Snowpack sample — Loveland Pass, Silver Plume, Colorado, USA (2/11/26, 12:00 PM MST)
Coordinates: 39.663, -105.886
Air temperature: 35 °F
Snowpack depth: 82 cm
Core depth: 40 cm
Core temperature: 23 °F
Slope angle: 13°, slope face: 12°
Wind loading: high
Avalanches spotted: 1
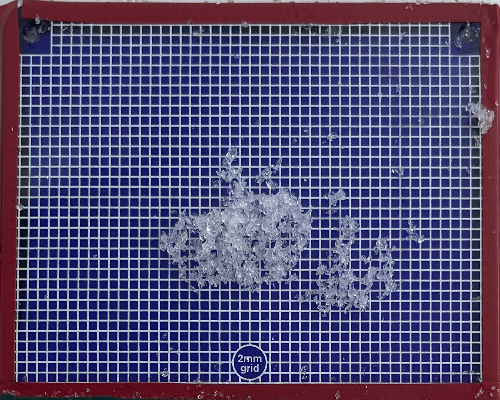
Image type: profile
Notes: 1 small avalanche spotted on the north side of the bowl, lots of wind loading